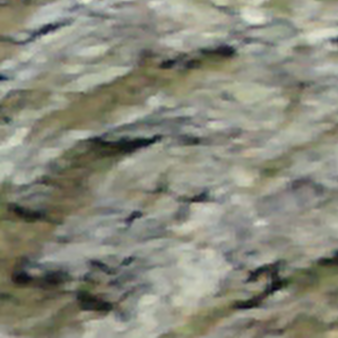
Label: other